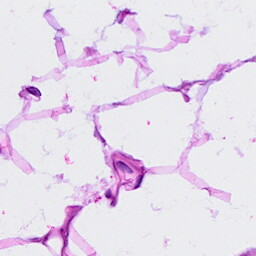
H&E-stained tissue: Breast